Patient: sex F, age 65
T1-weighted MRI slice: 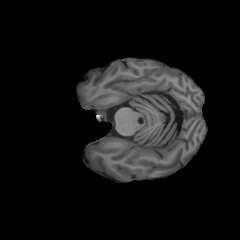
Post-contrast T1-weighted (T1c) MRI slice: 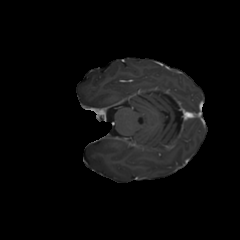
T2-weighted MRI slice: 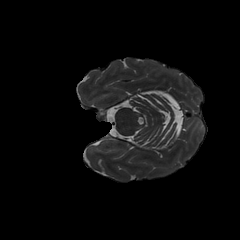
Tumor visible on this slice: no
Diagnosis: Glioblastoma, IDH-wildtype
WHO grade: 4